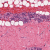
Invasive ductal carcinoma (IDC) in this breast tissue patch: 0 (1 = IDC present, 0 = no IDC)